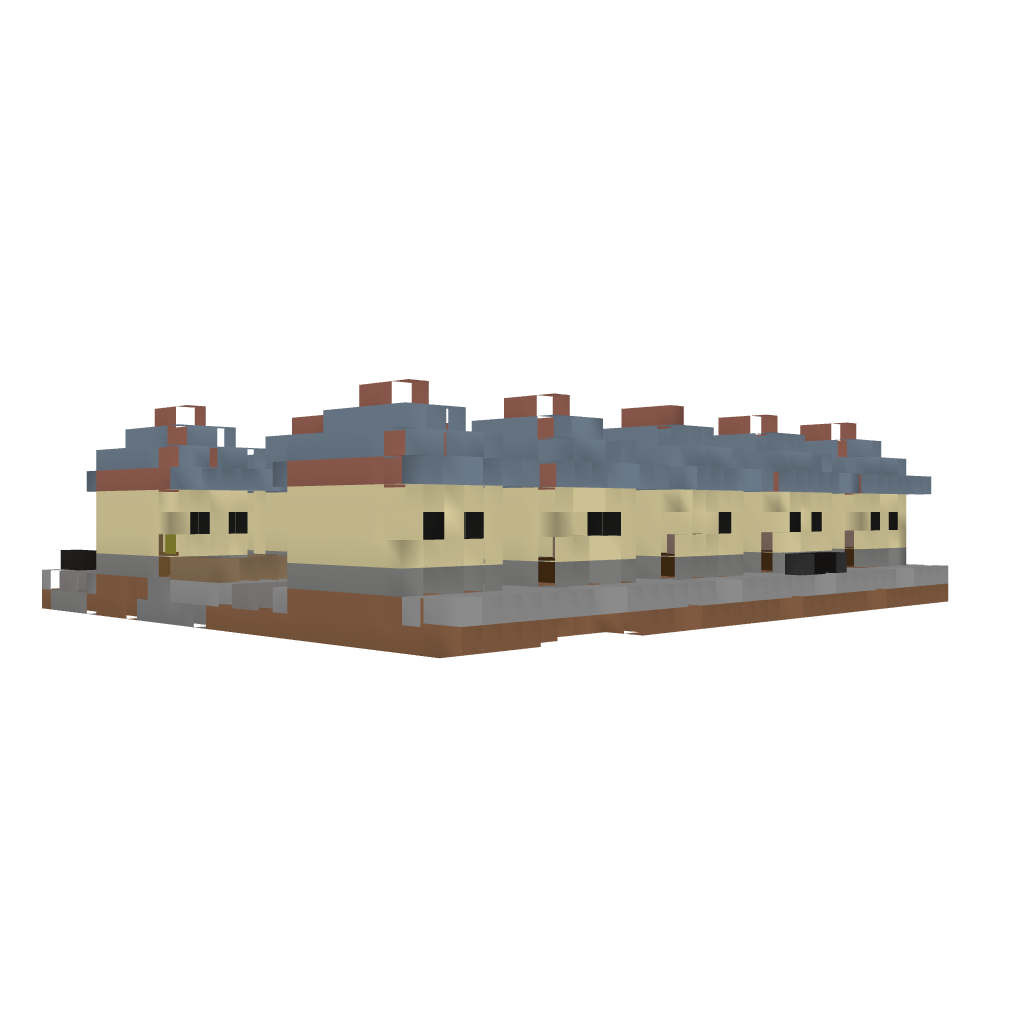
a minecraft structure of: Ten Small Houses